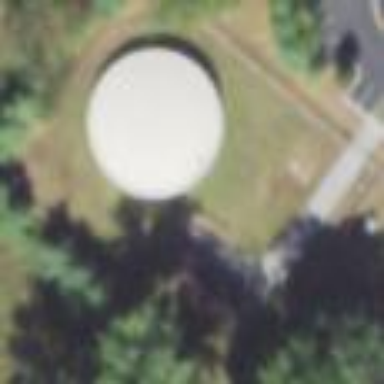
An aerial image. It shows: Water storage area.